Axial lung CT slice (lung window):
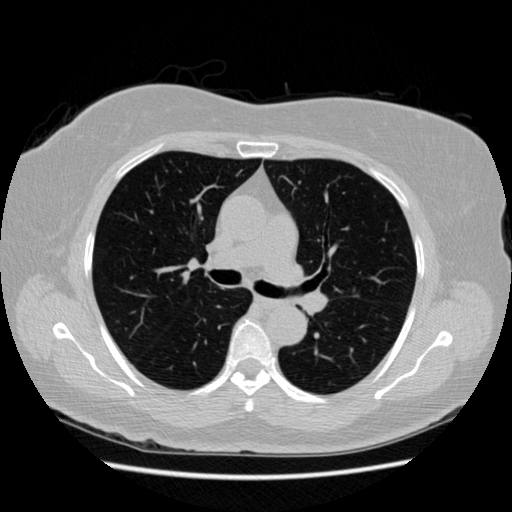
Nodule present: no